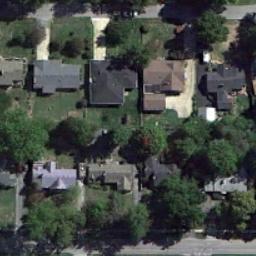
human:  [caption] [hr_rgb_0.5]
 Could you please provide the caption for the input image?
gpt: The medium residential area has some neatly arranged houses and trees on the grass .

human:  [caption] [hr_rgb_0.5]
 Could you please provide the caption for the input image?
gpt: Many trees and buildings are in medium residential area .

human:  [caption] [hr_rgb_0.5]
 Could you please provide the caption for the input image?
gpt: The medium residential is on the grass next to some trees and road .

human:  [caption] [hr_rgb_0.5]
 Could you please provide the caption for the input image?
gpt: There are many houses in the medium - sized residential area .

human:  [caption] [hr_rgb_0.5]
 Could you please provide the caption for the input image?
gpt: There are some green trees and buildings on the medium residential area .